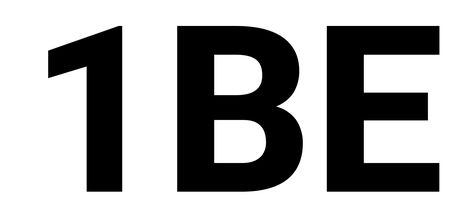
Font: Roboto_ExtraBold